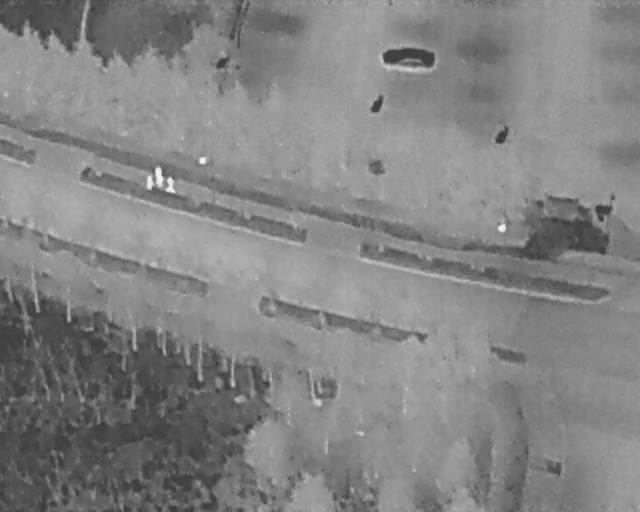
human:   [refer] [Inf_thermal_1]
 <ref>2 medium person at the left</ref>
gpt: <box>[[25, 34, 27, 37, 2], [22, 33, 26, 35, 2]]</box>

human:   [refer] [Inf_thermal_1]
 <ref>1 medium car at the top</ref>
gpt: <box>[[62, 6, 65, 16, 6]]</box>